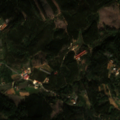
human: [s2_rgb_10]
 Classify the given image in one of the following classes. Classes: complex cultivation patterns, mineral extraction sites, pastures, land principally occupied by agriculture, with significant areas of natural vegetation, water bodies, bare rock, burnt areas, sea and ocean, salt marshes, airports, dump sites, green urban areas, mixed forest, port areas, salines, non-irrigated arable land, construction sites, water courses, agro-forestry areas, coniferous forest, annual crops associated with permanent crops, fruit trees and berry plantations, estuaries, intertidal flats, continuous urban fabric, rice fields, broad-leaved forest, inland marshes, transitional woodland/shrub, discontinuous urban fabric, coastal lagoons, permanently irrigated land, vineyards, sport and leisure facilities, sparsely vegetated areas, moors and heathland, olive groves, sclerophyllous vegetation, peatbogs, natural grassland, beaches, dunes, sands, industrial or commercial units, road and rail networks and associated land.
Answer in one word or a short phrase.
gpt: discontinuous urban fabric, complex cultivation patterns, mixed forest, transitional woodland/shrub